Question: I am using Synopsys Design Compiler(SDC) for synthesis with 'compile_ultra'. This option does advanced datapath extraction which basically tries to group(or chain) together as many arithmetic operations as possible and then uses carry-save arithmetic in order to efficiently implement this chain of operations. This is described in SDC user guide. The optimization supposedly leaves behind a description of the extracted datapath in binary files. I am pointing out these in the following screenshot. Is there a way to see what these files contain and figure out what datapath was finally produced by SDC ?
'add_304_64_DP_OP_283_2056' is the name of the extracted datapath(as shown in the 'report_resources' output at the beginning of the image). The corresponding 'had_unwound8_add_304_64_DP_OP_283_2056_0.a.e' and 'had_unwound8_add_304_64_DP_OP_283_2056_0.b.e' files are dumped by SDC.

Note: Cross posted from electronics stackexchange since it did not find enough purchase there.
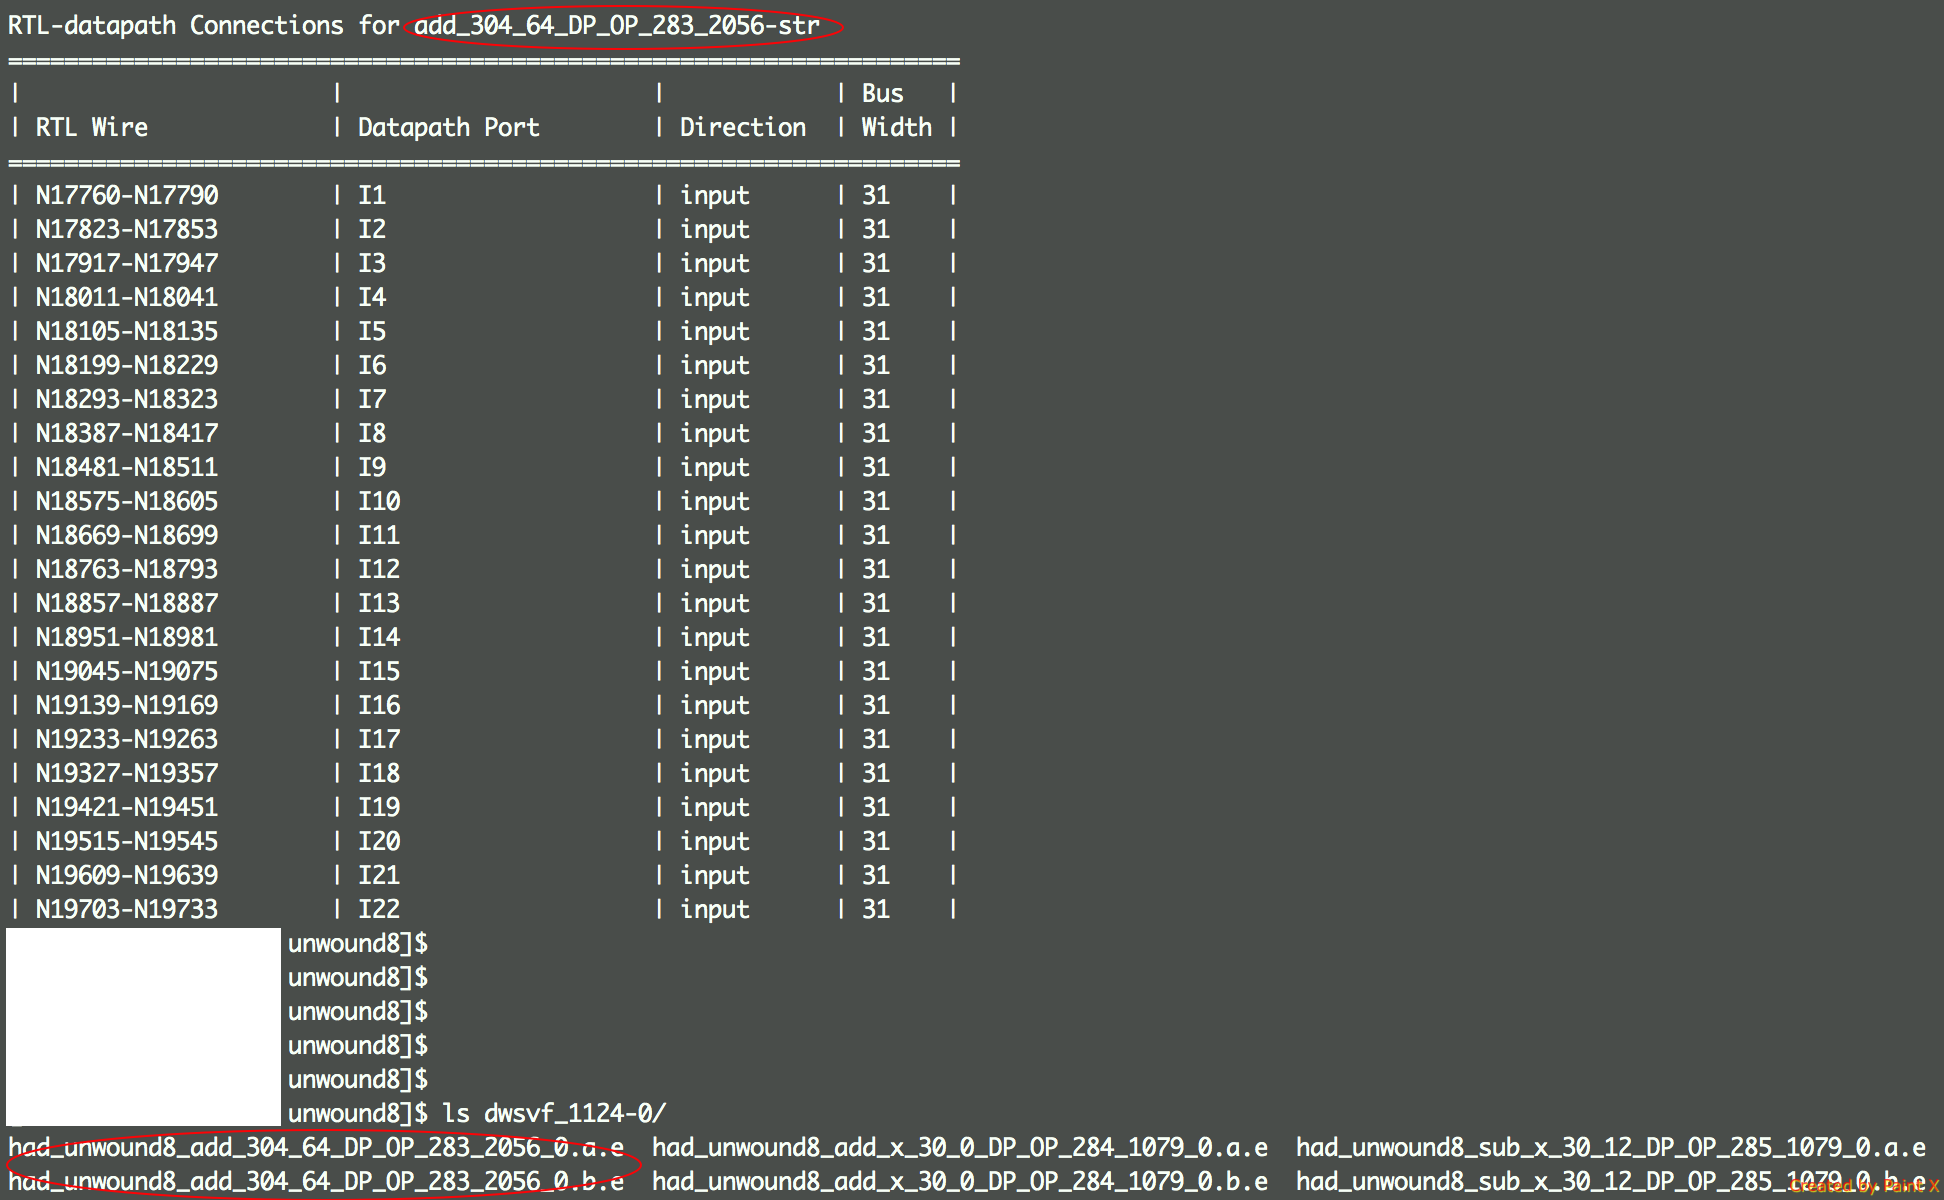
Answer: The files contained in 'dwsvf' folder (*.a.e and *.b.e) are produced for downstream tools for Equivalence Checking(EC) such as Fomality. THe format of these files are open source standard provided by Synopsys and is named V-SDC. Those files are intended to provide information about the generated datapaths to EC tools in order to speedup the EC process.
In order to view the details of the datapaths generated, 'report_resources' command can be used in DC.